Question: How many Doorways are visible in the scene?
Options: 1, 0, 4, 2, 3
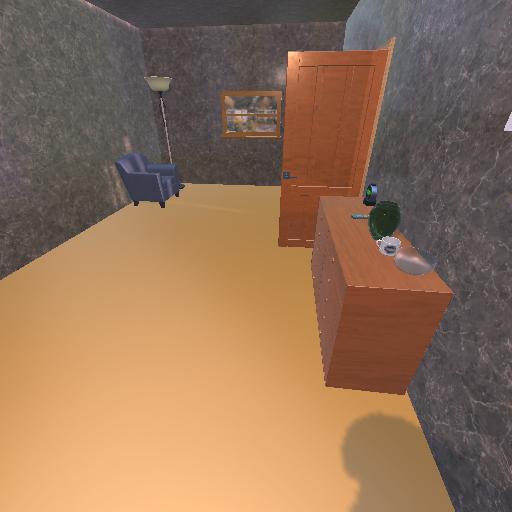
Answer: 1